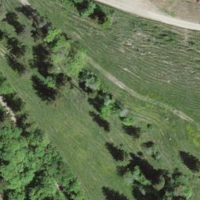
EUNIS habitat code: 44
Species observed at this site:
Euphorbia cyparissias
Cupido minimus